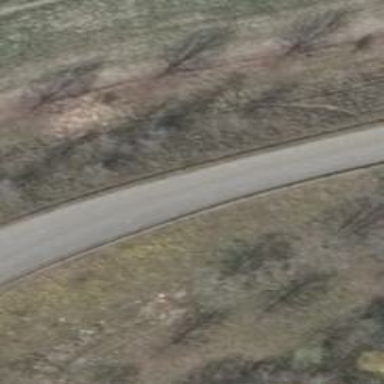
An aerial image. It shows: Unclassified road with embankment.